Field crop: maize
Growth stage: 2
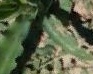
Species: maize